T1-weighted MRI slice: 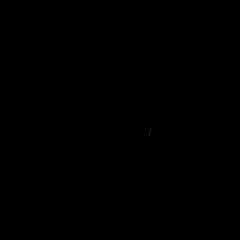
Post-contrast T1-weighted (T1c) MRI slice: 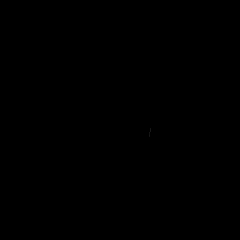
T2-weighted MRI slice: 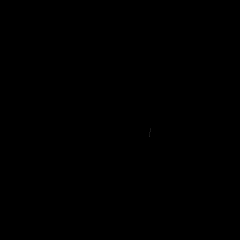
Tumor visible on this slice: no